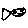
Label: fish